Interaction volume radius: 5 \u00c5
Interaction volume height: 20 \u00c5
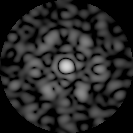
Disorder parameter: 0.6962